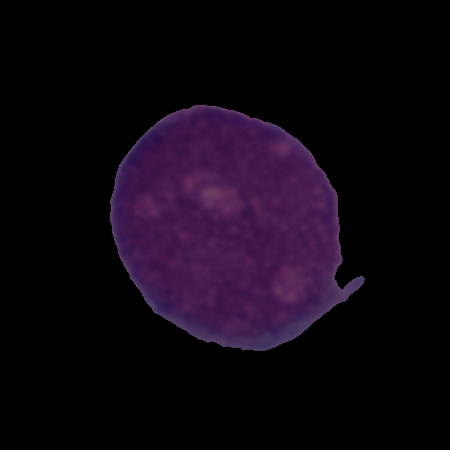
Label: cancer